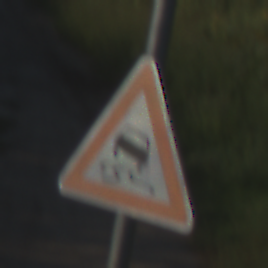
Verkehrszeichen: SchleuderOderRutschgefahr
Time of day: MorningAfternoon
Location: Outdoor (RoadRail)
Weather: Clear
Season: NotSpecified
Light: Natural